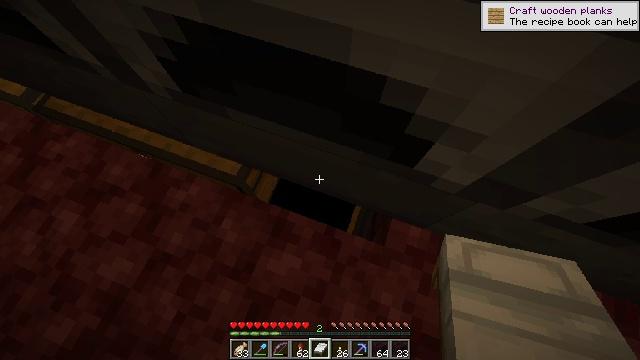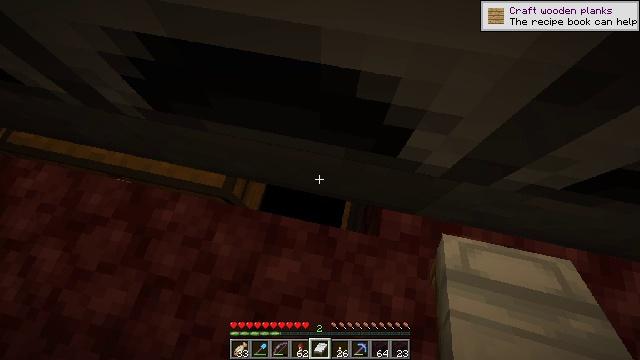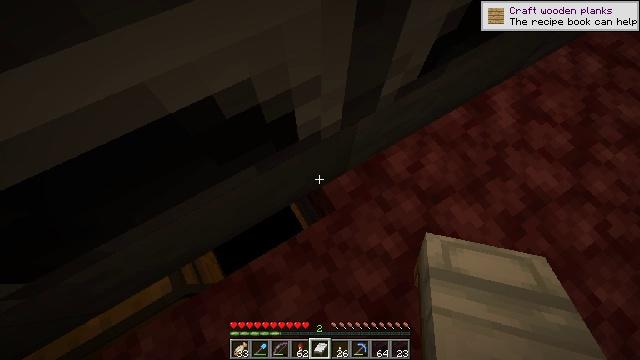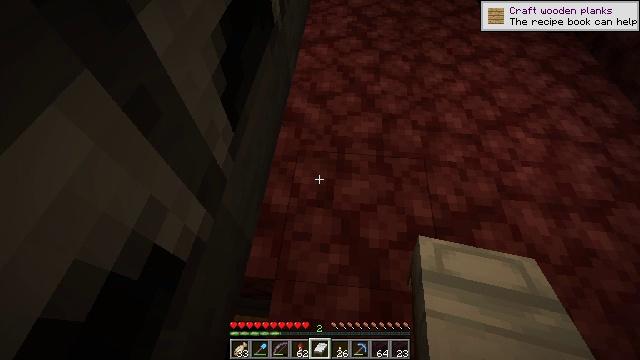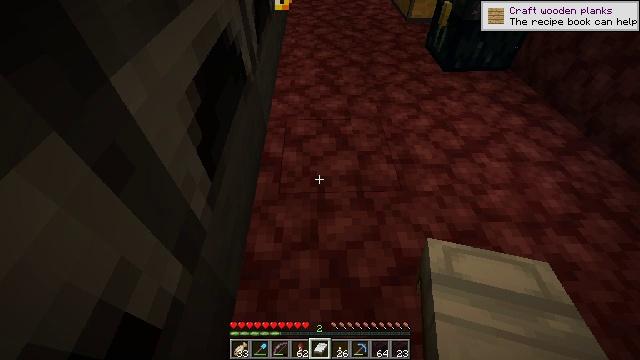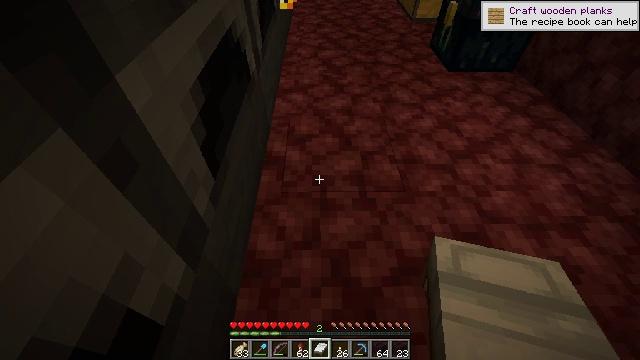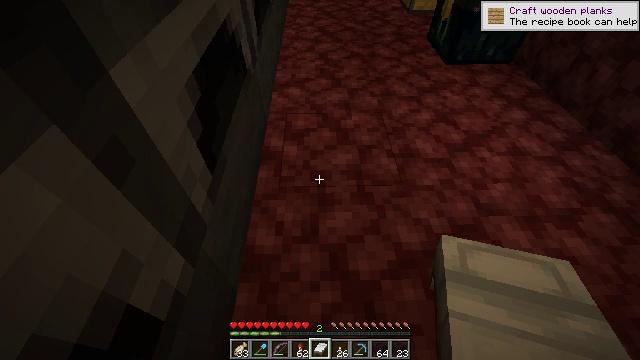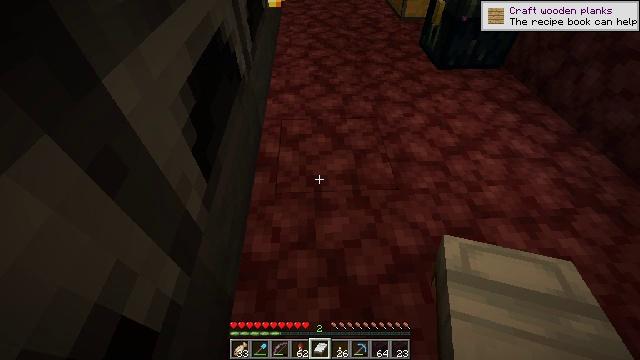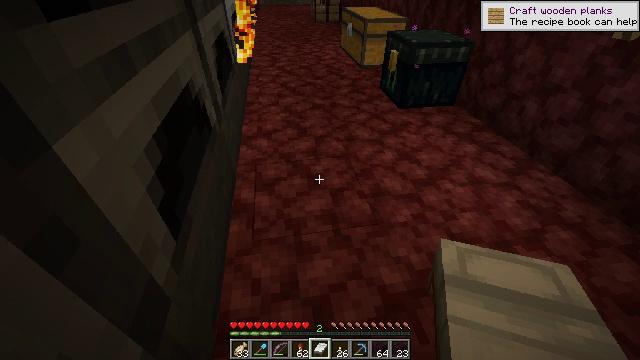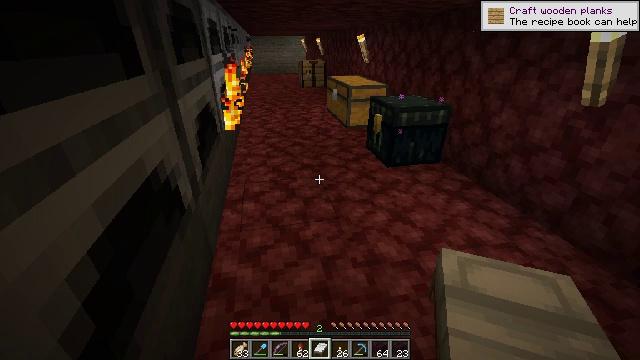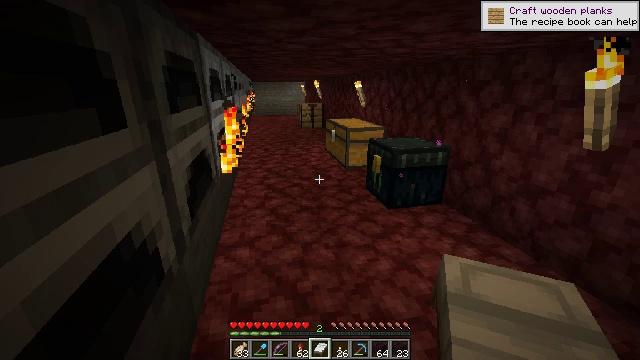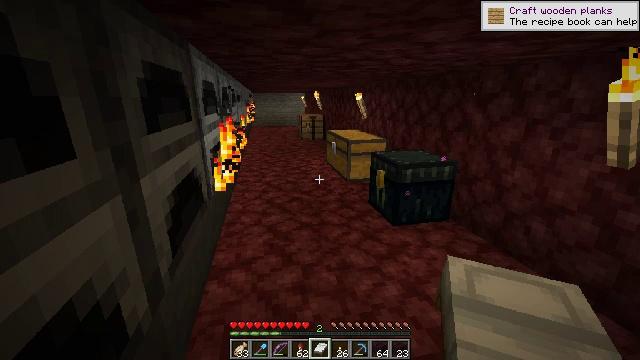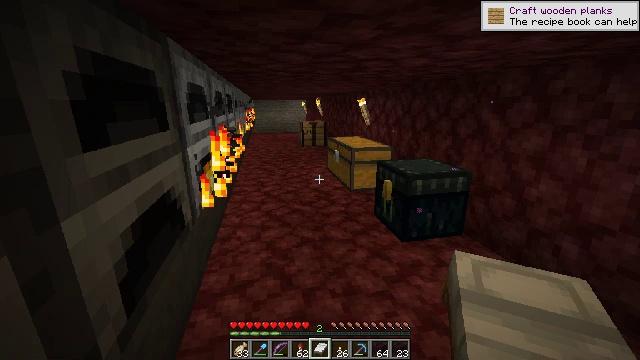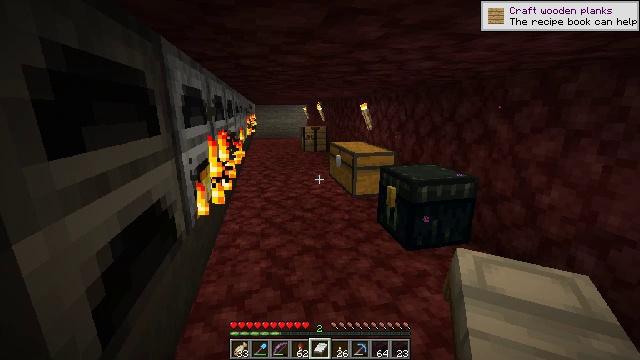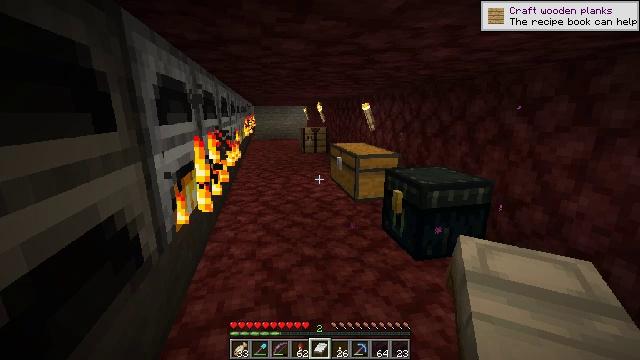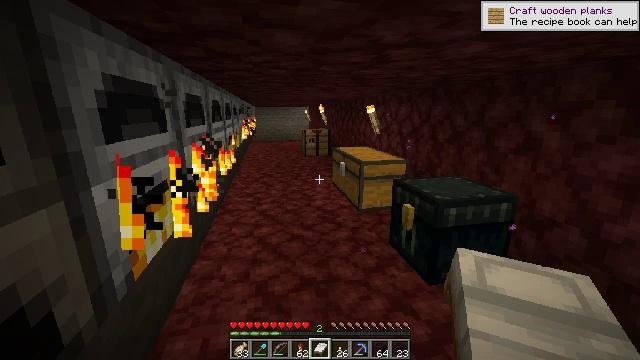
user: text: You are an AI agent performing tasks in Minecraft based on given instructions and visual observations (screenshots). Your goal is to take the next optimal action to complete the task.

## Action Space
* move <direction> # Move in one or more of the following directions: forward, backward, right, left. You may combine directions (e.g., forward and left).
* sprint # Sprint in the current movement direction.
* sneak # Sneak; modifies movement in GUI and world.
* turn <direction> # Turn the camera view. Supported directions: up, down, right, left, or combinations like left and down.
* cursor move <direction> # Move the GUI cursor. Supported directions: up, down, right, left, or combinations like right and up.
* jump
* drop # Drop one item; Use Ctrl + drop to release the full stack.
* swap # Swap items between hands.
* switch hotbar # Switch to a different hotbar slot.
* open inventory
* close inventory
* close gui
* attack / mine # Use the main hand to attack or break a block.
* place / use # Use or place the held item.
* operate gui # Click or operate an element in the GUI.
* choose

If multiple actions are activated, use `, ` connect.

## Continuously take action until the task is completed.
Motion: motion action
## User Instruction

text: Craft nether bricks from netherrack using a furnace.
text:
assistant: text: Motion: turn right, open inventory
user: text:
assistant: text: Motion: turn right
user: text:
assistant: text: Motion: turn right and up
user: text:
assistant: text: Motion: turn right and up
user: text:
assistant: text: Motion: no_op
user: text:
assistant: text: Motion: turn down
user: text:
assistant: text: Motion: turn right and up
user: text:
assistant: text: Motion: move forward, turn right and up
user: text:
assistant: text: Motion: move forward, turn right and up
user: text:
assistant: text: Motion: move forward, turn up
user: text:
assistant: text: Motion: move forward, turn up
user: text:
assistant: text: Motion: move forward, turn up
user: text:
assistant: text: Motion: move forward, turn up
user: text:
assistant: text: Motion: move forward
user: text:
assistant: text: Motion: move forward
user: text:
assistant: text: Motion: move forward, turn left
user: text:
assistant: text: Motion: move forward, turn left
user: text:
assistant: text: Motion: move forward
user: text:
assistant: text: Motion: move forward
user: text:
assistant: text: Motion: move forward
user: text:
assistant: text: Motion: move forward
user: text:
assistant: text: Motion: move forward
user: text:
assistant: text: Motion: move forward
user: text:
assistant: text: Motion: move forward
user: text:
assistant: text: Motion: move forward
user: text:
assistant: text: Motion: move forward
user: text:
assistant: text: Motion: move forward
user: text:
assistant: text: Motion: move forward
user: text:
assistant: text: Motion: move forward
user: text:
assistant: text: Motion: move forward